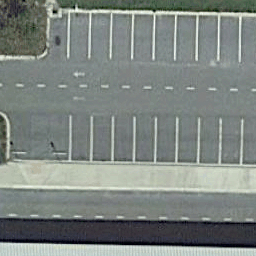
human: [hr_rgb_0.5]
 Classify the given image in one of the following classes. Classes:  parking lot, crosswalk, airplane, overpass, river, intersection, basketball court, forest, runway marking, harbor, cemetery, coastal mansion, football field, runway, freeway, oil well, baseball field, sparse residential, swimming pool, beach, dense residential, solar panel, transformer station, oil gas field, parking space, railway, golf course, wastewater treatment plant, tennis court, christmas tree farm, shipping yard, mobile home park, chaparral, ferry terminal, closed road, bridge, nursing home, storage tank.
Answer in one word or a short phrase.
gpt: parking space